Interaction volume radius: 5 \u00c5
Interaction volume height: 45 \u00c5
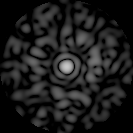
Disorder parameter: 0.8152